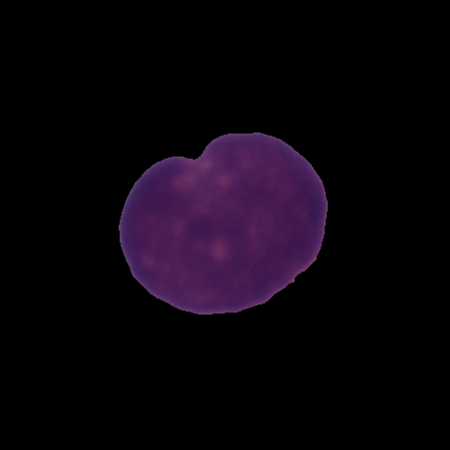
Label: healthy